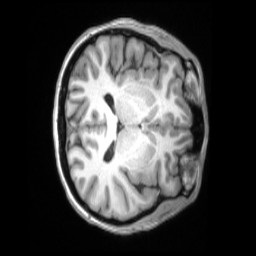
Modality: T1w
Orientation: axial
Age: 34
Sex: female
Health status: ill
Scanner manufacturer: siemens
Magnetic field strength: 3 T
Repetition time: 2.2 s
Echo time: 0.00157 s